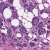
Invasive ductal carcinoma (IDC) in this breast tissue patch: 1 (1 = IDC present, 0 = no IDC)